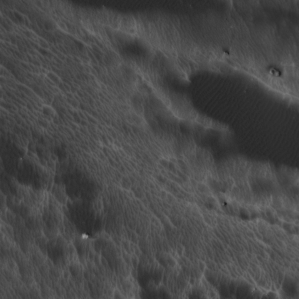
Label: non_frost